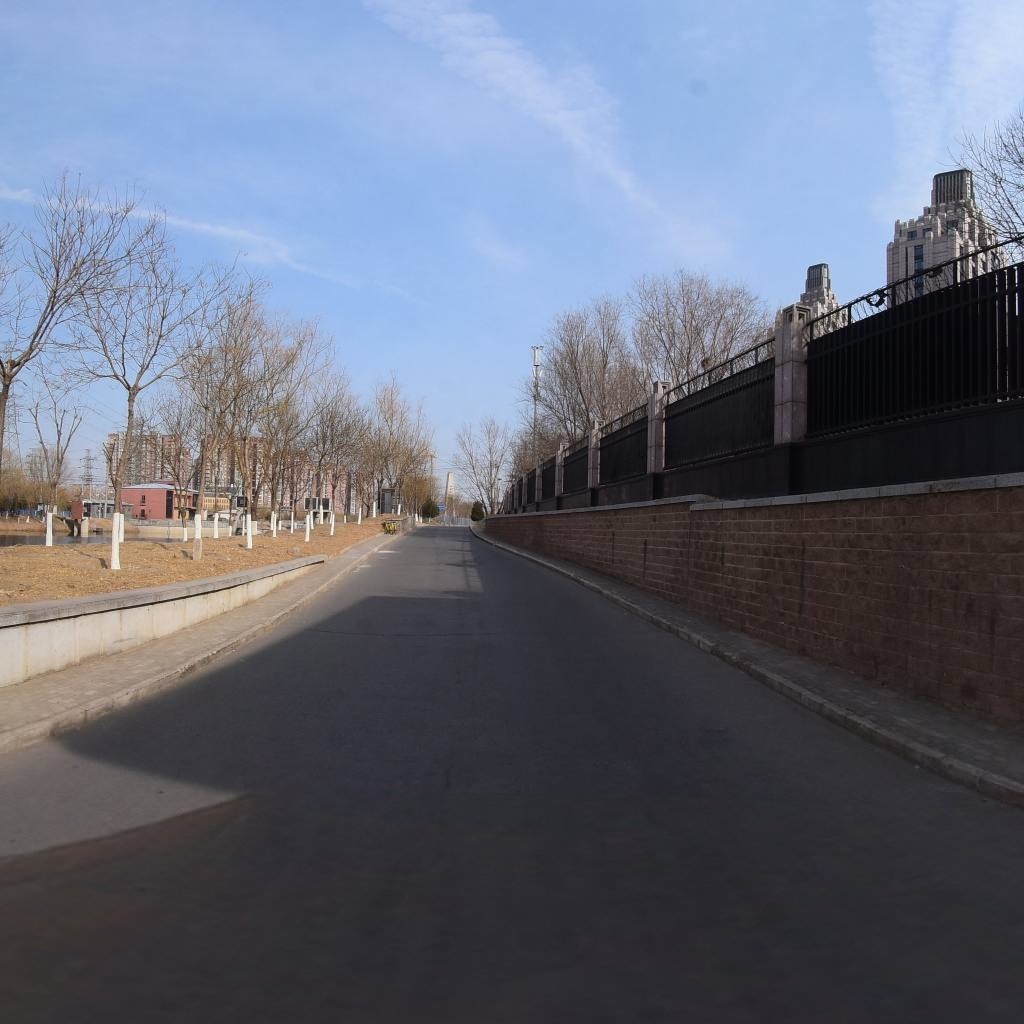
Region: Chaoyang
Road damage annotations: transverse crack